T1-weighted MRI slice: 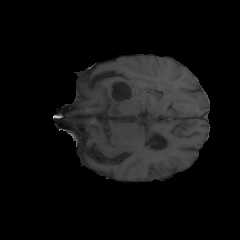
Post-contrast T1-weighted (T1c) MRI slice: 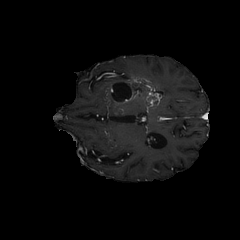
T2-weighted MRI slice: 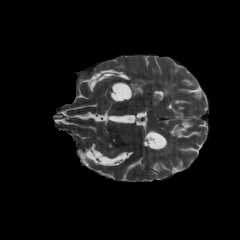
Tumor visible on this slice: yes